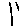
Label: line